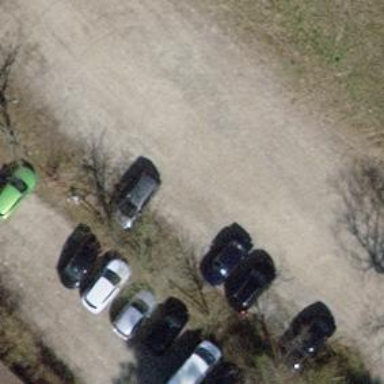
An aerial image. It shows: Parking area.